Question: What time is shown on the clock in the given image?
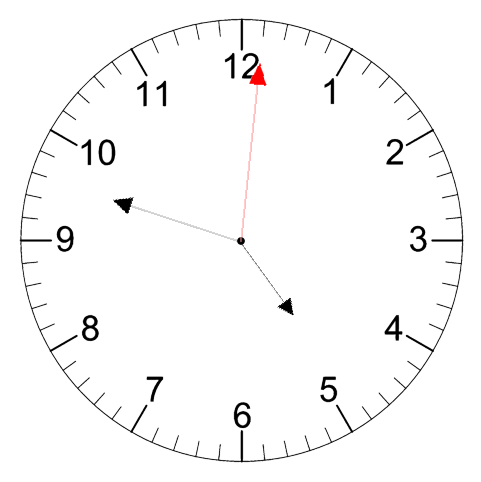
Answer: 04:48:01